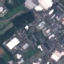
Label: Industrial